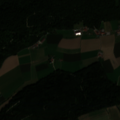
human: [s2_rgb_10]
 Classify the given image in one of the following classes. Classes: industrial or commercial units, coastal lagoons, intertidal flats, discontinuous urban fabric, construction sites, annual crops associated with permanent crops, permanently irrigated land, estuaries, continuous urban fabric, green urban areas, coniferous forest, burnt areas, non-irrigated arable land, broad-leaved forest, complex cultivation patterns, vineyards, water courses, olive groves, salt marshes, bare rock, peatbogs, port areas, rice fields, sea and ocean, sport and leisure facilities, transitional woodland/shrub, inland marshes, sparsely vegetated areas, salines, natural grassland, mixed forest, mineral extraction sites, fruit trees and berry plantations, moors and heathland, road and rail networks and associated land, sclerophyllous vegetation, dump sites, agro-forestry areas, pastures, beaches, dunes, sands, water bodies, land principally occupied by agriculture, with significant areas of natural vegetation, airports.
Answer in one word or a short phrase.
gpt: non-irrigated arable land, broad-leaved forest, mixed forest